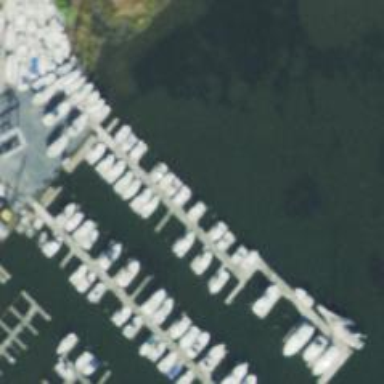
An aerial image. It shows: Pier with mooring facilities.